Interaction volume radius: 10 \u00c5
Interaction volume height: 10 \u00c5
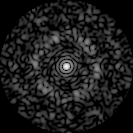
Disorder parameter: 0.8354